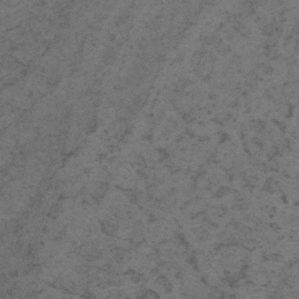
Label: frost